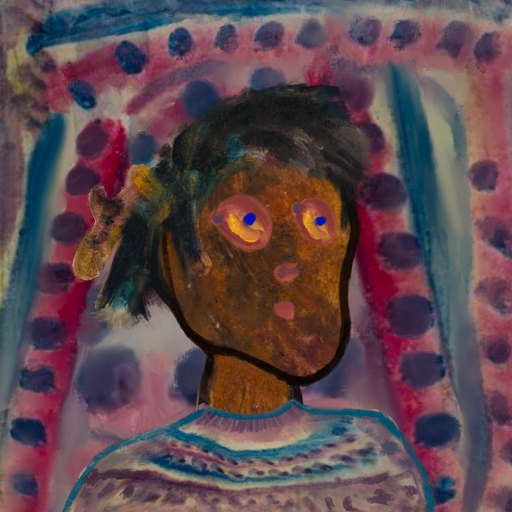
Background: HillGirl, Head And Neck Side: Mosgoul, Face Side: Mother_And_Son_Son, Bust: HillGirl, Hair Side: Pipe, Head Accessory: Blank, Second Necklace: Blank, Necklace: Blank, Baby: Blank